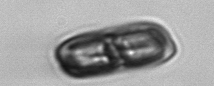
Label: Ephemera